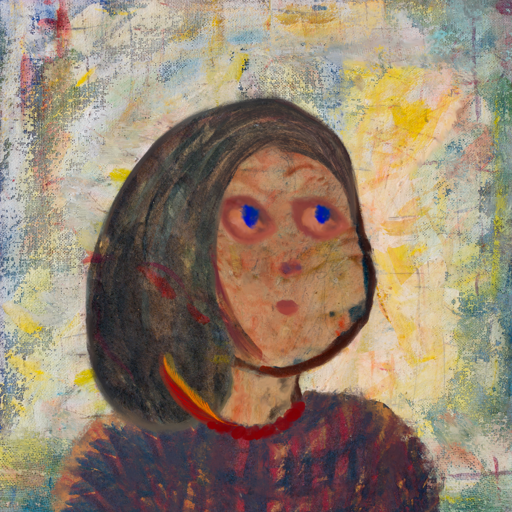
Background: Irani, Head And Neck Side: Orphan, Face Side: Mother_And_Son_Mother, Bust: In_The_Sun, Hair Side: Gypsy_Mother, Head Accessory: Blank, Second Necklace: Blank, Necklace: Pipe, Baby: Blank